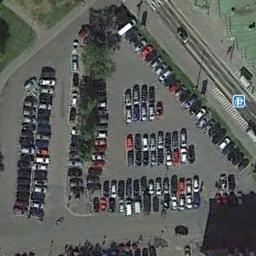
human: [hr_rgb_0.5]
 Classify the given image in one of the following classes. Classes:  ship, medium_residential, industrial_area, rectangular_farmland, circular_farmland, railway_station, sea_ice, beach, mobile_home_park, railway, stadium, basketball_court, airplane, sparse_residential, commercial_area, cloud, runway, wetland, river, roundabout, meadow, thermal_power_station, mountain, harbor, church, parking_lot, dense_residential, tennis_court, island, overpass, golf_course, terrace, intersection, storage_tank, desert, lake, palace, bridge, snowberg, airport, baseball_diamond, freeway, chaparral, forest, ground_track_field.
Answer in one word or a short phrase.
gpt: parking_lot